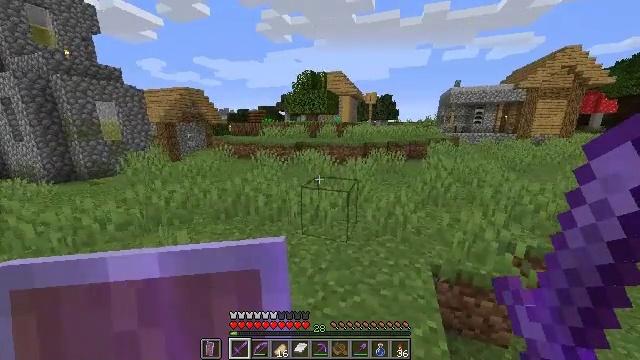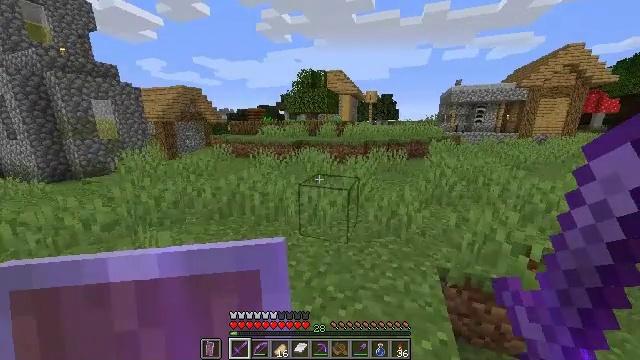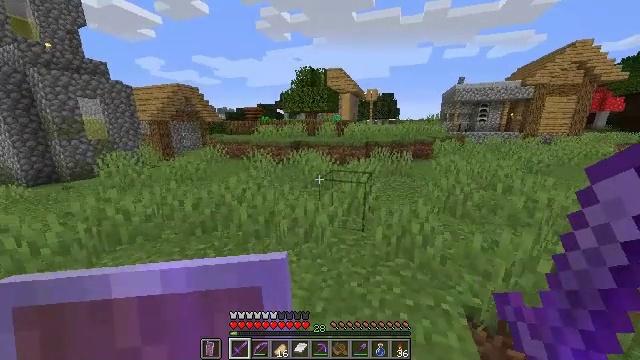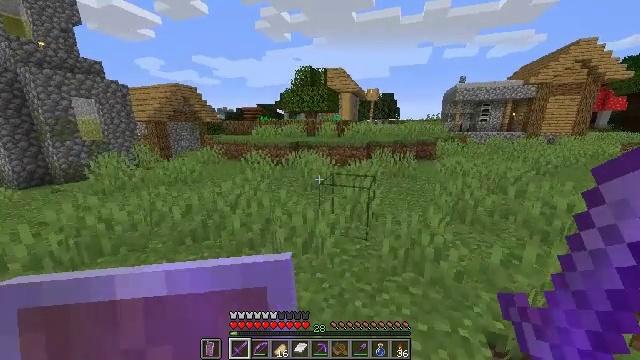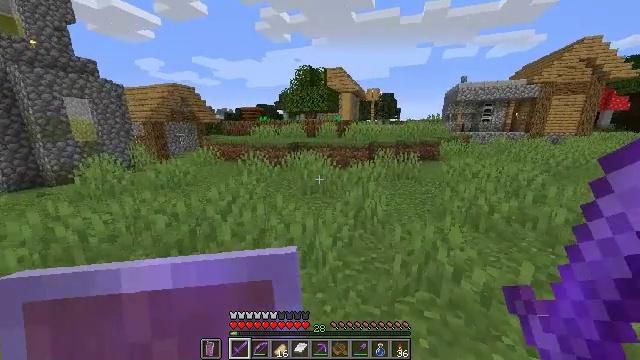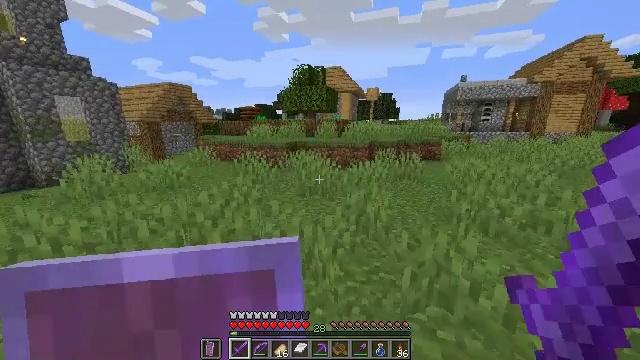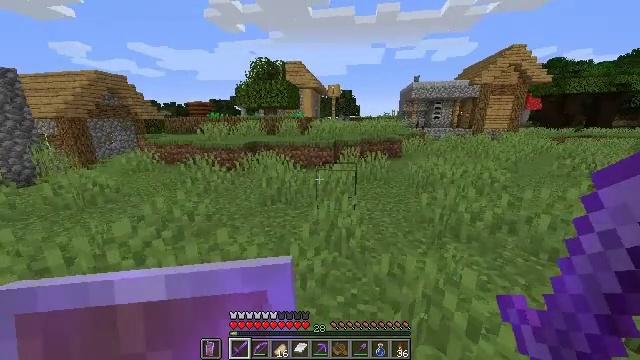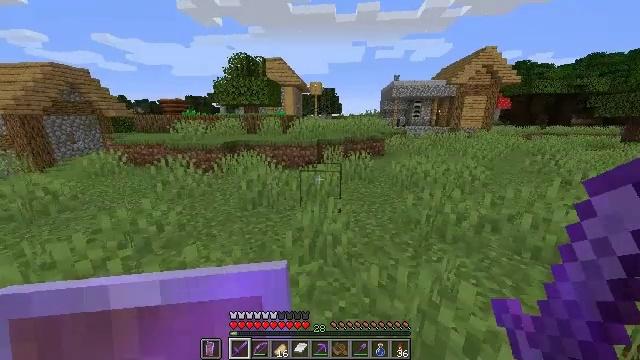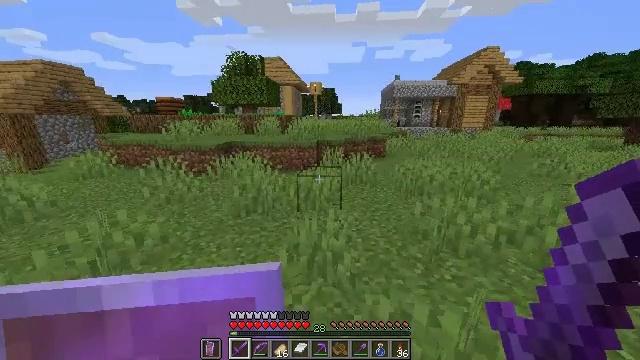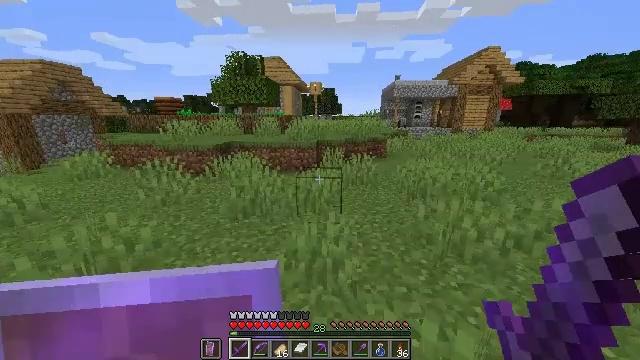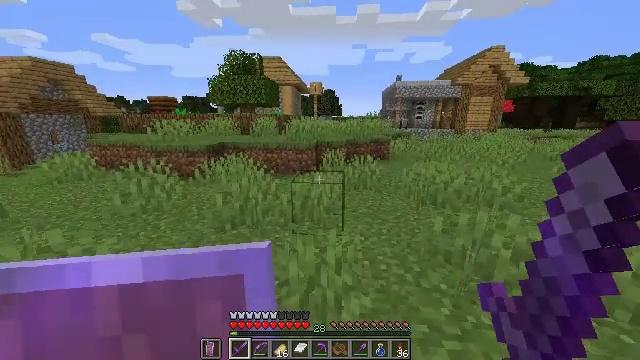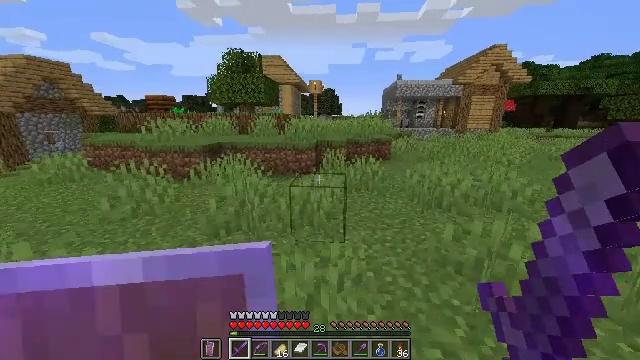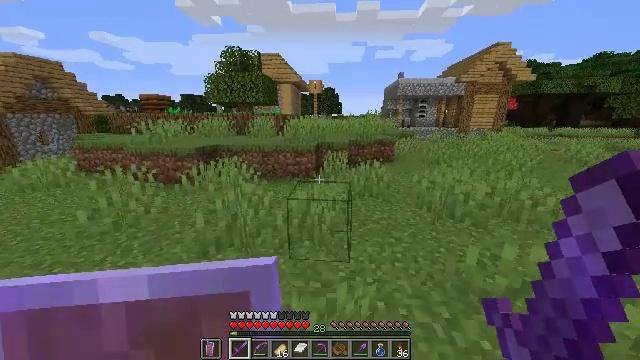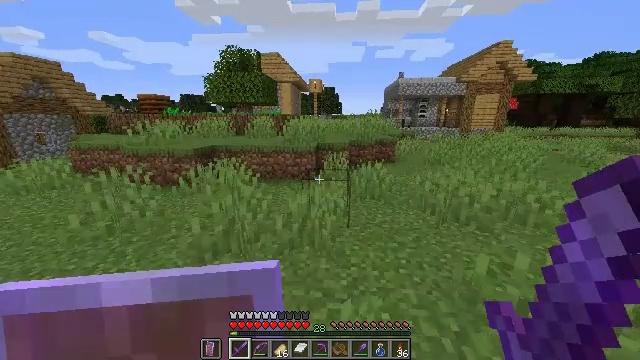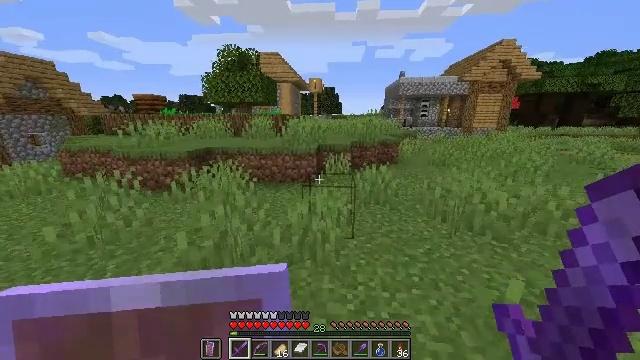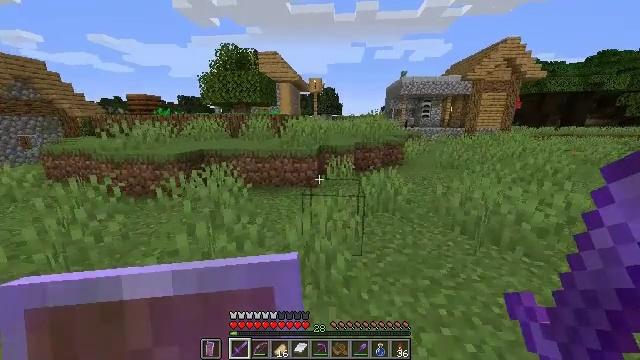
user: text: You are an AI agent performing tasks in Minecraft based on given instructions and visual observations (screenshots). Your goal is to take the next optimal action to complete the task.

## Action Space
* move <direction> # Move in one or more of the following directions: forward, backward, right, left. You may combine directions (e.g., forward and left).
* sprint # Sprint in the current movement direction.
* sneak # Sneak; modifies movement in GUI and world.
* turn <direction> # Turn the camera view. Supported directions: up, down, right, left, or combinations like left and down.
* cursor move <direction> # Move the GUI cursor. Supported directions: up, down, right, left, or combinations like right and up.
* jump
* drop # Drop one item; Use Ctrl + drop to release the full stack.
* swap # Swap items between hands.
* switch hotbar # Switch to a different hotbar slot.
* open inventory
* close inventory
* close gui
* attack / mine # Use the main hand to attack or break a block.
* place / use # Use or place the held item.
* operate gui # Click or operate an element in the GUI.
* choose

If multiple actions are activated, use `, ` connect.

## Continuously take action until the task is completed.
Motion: motion action
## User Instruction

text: Gather oak leaves by attacking.
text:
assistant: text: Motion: move forward, sprint
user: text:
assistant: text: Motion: move forward, sprint
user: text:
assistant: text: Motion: move forward, sprint
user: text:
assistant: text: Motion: move forward, sprint
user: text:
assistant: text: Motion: move forward, sprint
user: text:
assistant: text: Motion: move forward, sprint, turn right
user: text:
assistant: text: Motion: move forward, sprint, turn right
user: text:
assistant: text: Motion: move forward, sprint
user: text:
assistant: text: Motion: move forward, sprint
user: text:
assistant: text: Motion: move forward, sprint
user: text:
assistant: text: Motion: move forward, sprint
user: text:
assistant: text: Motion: move forward, sprint
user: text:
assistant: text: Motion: move forward, sprint
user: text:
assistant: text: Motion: move forward, sprint
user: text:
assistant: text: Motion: move forward, sprint
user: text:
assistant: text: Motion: move forward, sprint
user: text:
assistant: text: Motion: move forward, sprint
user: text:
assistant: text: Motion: move forward, sprint
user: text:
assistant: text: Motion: move forward, sprint
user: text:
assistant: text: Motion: move forward, sprint
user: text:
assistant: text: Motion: move forward, sprint, turn right
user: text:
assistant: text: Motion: move forward, sprint, turn right
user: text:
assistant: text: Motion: move forward, sprint, turn right
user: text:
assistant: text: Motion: move forward, sprint
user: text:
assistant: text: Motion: move forward, sprint
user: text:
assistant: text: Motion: move forward, sprint
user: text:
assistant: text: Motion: move forward, sprint
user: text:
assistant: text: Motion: move forward, sprint
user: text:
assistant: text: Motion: move forward, sprint, turn left
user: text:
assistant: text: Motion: move forward, sprint, turn left